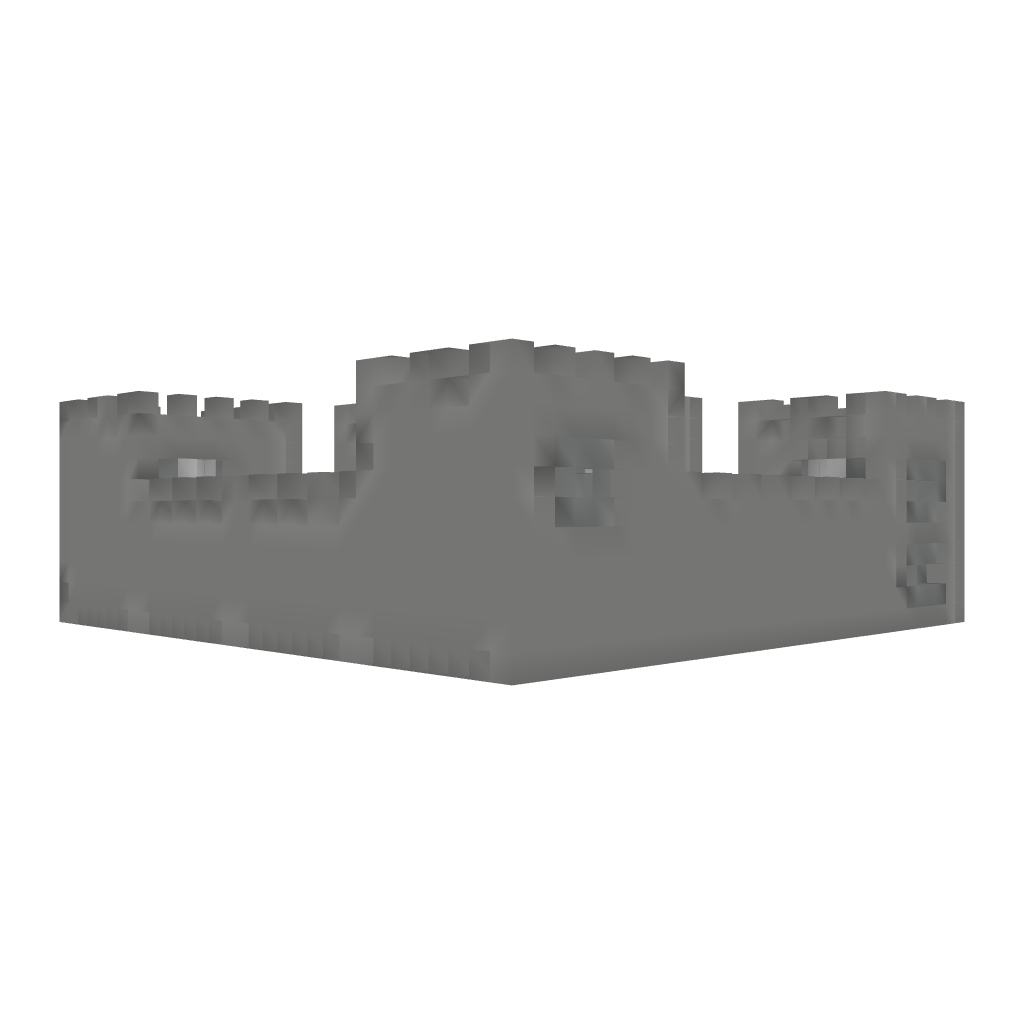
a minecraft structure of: Ultima Online Housing - Castle